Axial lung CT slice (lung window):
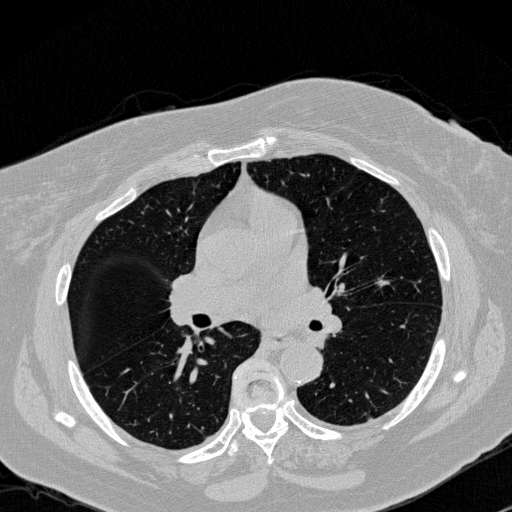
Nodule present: no